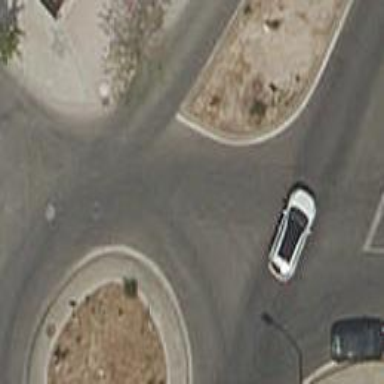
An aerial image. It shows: Asphalt road in residential area leading to roundabout.